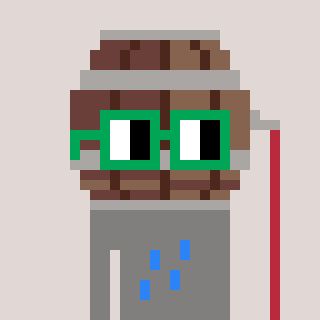
a pixel art character with square green glasses, a wine barrel-shaped head and a bluegrey-colored body on a warm background